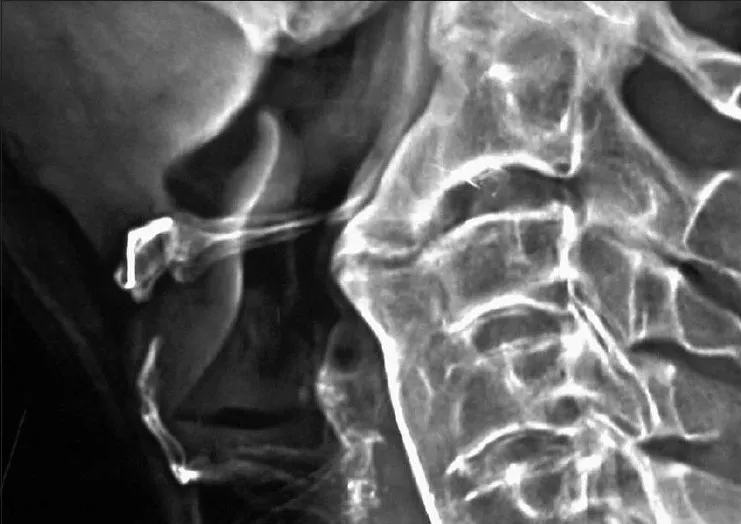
Lateral x-ray of cervical spine.
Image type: radiology (x_ray)